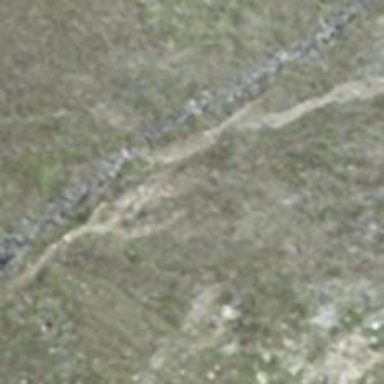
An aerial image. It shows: Wall made of dry stone.